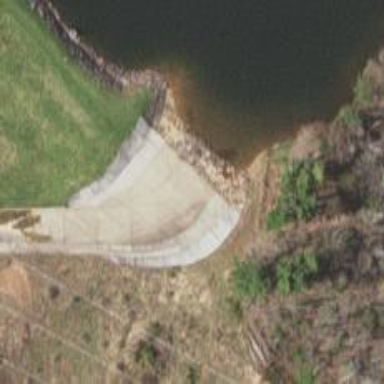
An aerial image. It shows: Spillway along waterway.